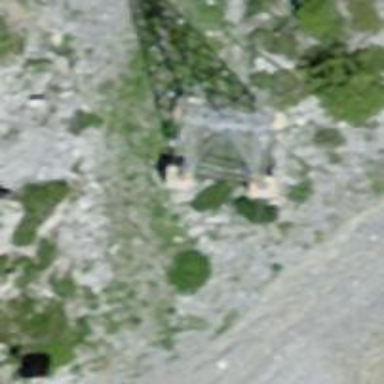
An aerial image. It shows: Pylon for aerialway.